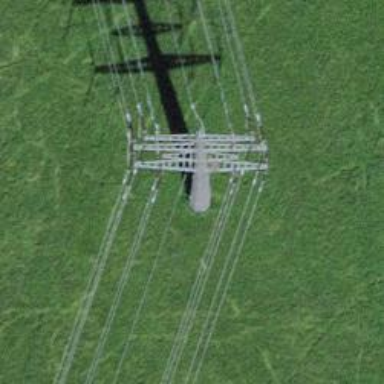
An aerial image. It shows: Towering power structure.